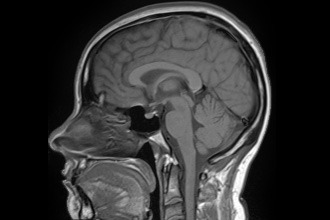
Label: notumor